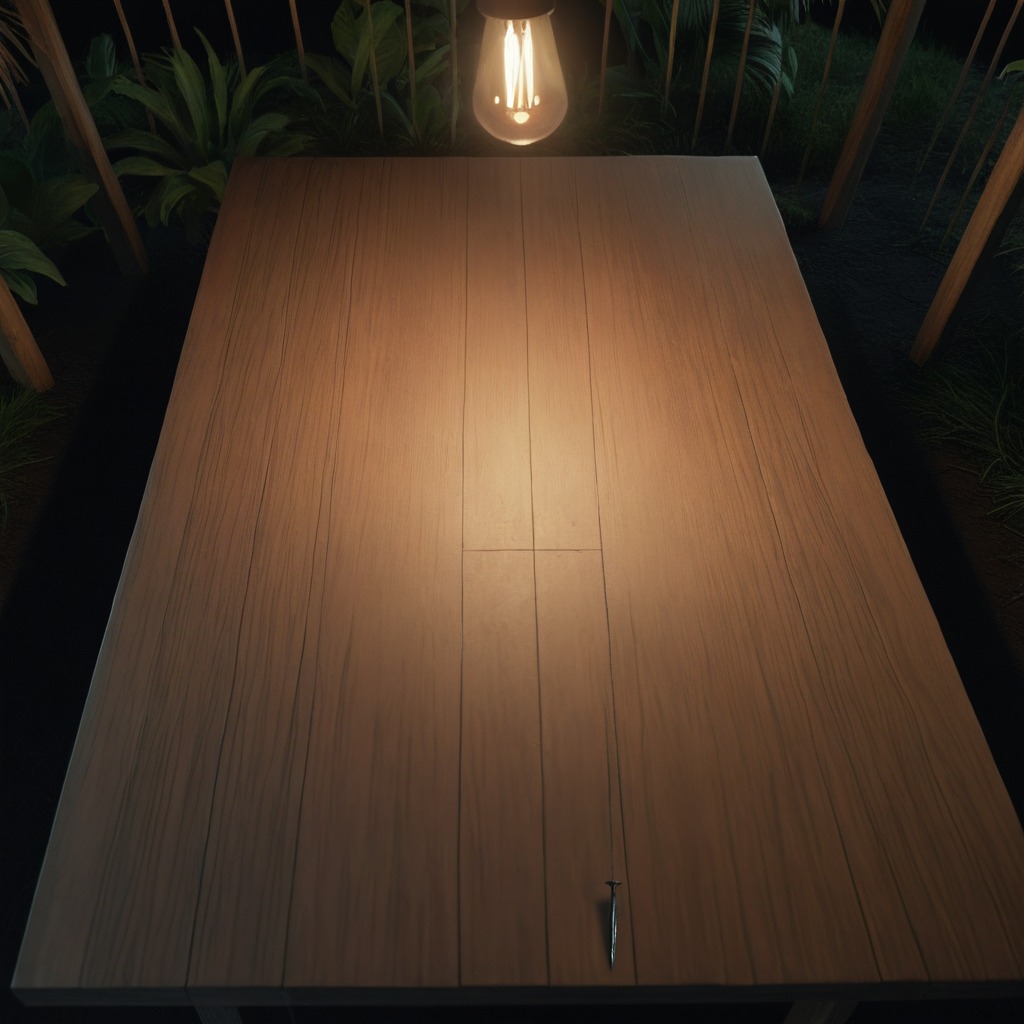
A rusty iron nail is lying on a wooden table inside a jungle field workshop tent at night.